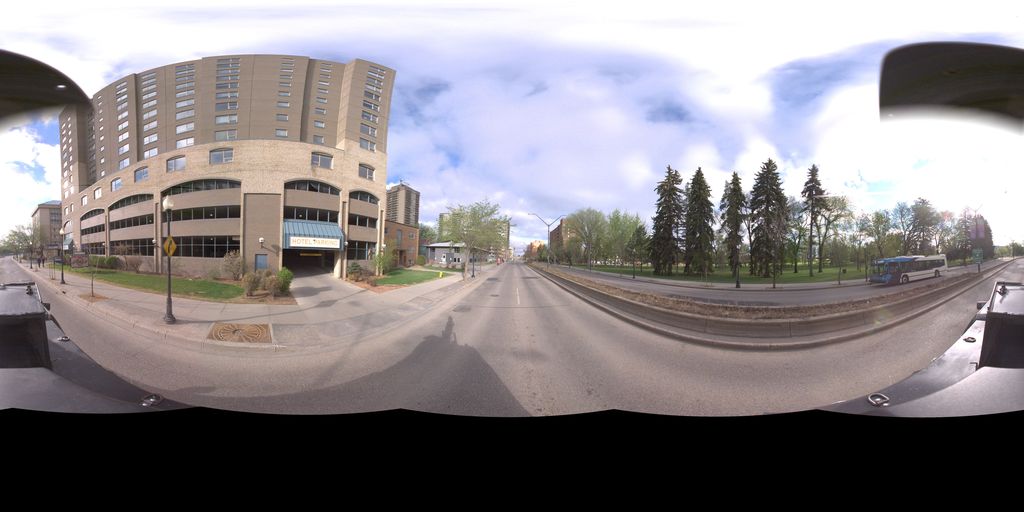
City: saskatoon